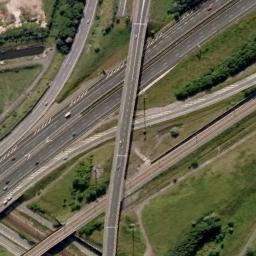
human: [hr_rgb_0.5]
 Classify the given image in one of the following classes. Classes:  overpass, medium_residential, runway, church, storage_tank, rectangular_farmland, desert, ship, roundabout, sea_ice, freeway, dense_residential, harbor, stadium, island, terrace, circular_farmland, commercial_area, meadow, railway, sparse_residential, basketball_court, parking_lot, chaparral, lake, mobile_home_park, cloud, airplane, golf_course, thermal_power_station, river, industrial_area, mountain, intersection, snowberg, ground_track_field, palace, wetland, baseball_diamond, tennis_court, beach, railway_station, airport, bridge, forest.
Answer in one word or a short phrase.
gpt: overpass